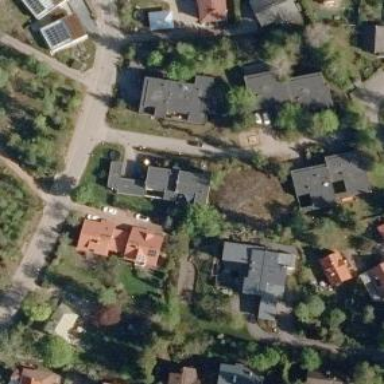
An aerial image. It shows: Residential area.